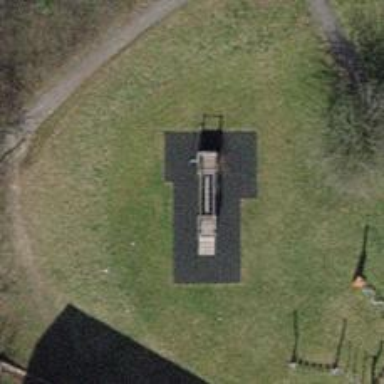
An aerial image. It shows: Playground area for leisure land.